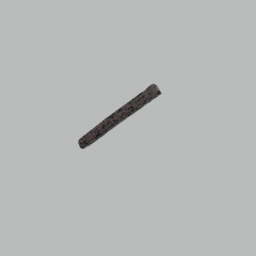
Label: architecture